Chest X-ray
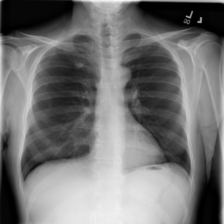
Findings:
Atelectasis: negative
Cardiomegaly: negative
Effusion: negative
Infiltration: positive
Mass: negative
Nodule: positive
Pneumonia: negative
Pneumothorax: negative
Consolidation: negative
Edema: negative
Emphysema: negative
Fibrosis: negative
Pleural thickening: negative
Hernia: negative